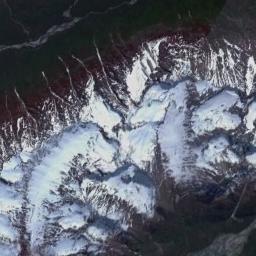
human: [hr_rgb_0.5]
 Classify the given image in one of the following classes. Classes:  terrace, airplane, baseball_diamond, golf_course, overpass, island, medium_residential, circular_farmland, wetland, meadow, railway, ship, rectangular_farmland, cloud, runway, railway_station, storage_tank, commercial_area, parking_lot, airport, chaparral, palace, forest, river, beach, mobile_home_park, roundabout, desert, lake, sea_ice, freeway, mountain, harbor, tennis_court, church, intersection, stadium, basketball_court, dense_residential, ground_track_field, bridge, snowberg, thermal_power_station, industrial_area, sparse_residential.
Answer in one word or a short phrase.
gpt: snowberg